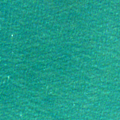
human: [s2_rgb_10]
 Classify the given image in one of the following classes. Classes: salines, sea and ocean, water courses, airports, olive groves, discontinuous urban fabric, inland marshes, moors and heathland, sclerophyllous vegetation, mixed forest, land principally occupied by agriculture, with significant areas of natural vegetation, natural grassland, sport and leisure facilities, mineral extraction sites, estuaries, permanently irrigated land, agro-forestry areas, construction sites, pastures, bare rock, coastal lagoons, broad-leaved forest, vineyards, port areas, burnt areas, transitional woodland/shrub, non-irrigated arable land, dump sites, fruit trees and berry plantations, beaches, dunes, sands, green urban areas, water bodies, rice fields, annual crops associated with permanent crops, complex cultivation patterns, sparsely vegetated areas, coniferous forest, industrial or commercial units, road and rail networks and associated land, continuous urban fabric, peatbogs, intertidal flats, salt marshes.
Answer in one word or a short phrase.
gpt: sea and ocean